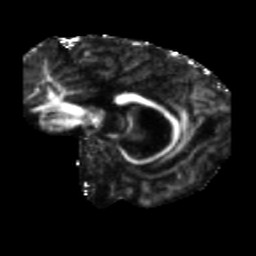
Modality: FA
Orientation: sagittal
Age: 71
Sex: female
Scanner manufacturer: siemens
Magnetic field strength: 3 T
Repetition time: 5.47 s
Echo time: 0.0854 s